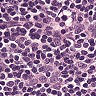
Metastatic tissue present: no